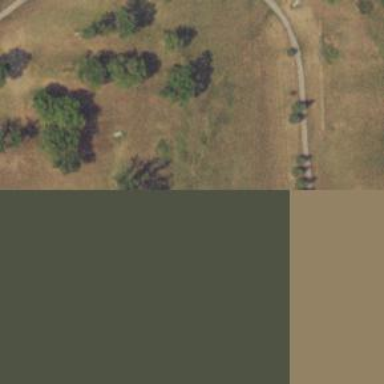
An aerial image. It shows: Disc golf hole.